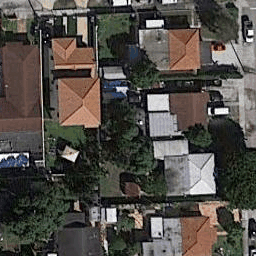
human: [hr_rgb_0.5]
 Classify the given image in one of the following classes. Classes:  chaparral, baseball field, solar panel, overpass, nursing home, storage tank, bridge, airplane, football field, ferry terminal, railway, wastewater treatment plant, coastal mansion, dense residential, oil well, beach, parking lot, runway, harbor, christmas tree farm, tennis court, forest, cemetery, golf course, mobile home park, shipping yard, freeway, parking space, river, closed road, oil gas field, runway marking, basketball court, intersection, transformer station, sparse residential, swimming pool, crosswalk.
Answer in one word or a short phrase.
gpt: dense residential